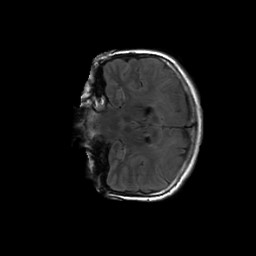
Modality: FLAIR
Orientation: coronal
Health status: ill
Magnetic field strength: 3 T